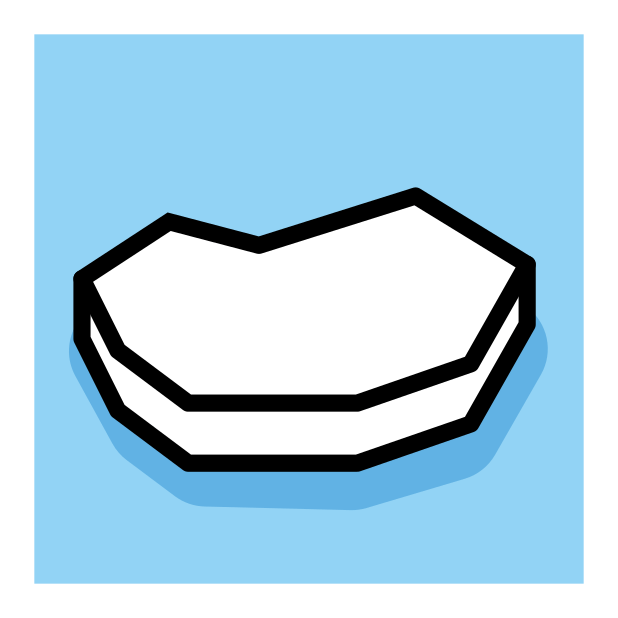
floating ice